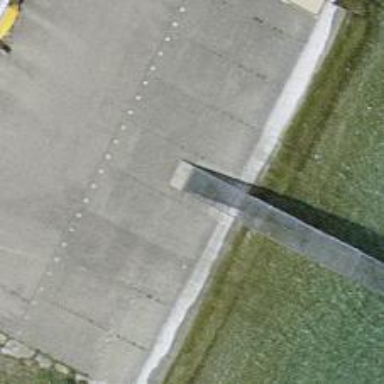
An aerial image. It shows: Slipway on leisure land.